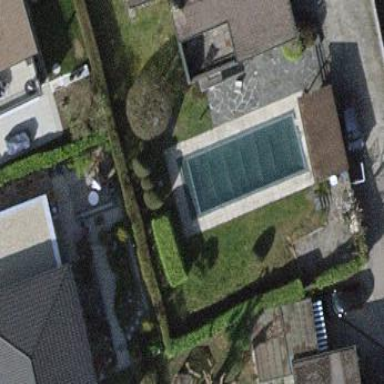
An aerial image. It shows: Swimming pool located in leisure land.